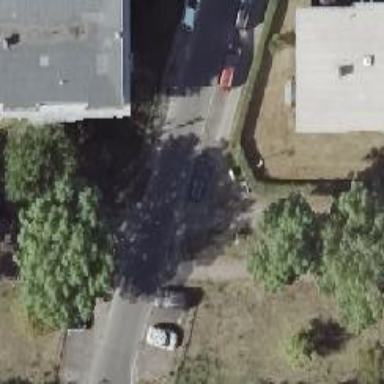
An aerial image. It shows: Footway.